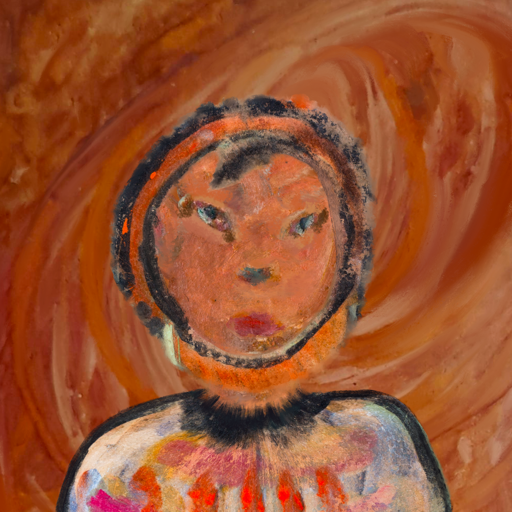
Background: Pious_Lady, Head And Neck Front: Boggyland, Face Front: Boggyland, Bust: Childish, Hair Front: Childish, Head Accessory: Blank, Second Necklace: Blank, Necklace: Blank, Baby: Blank